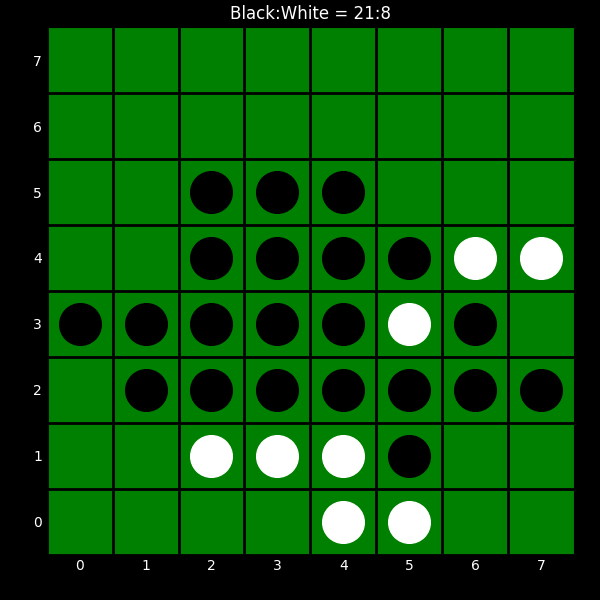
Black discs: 21
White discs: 8